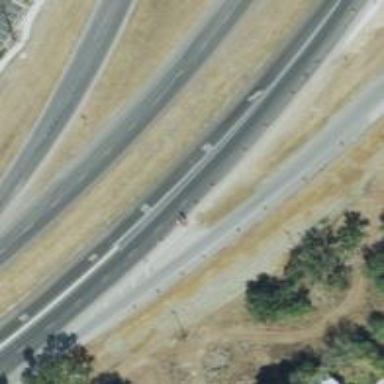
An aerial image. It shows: Primary link highway.